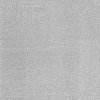
Atmospheric dust classification: dusty